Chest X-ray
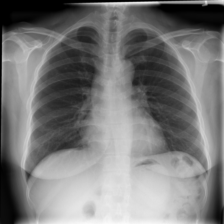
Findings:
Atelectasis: negative
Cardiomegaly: negative
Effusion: negative
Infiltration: negative
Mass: negative
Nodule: negative
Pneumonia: negative
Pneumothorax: negative
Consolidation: negative
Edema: negative
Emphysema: negative
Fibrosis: negative
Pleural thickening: negative
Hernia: negative